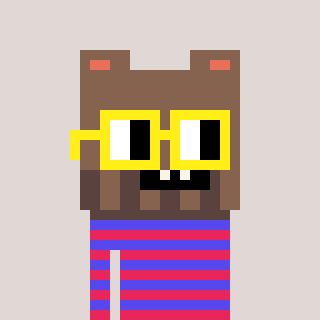
a pixel art character with square yellow glasses, a bear-shaped head and a computerblue-colored body on a warm background